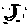
Label: moon